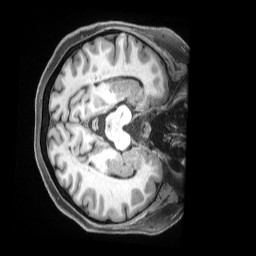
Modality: T1w
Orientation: axial
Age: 57
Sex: female
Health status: ill
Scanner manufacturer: siemens
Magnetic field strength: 3 T
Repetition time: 2.5 s
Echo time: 0.00181 s